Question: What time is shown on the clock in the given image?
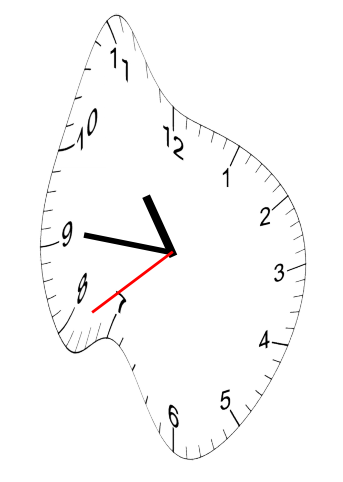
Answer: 10:45:39